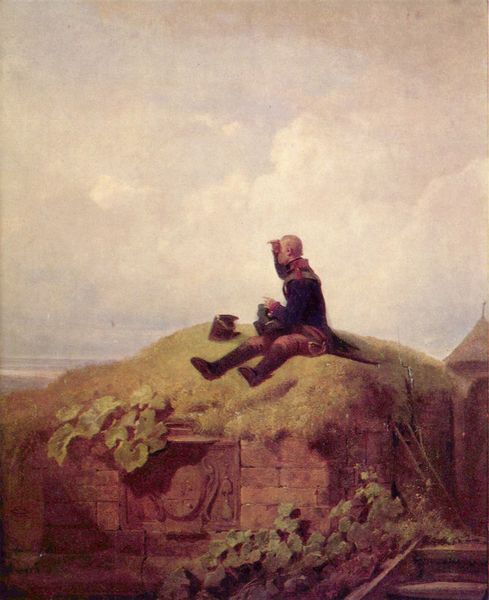
Titel: Es war einmal (Der strickende Vorposten)
Künstler: Carl Spitzweg
Standort: Schweinfurt
Institution: Sammlung Georg Schäfer
Schlagwörter: berg, blau, blätter, gemälde, hand, himmel, mann, meer, schatten, wasser, weiß, wolken, grün, landschaft, ocker, see, sitzen, braun, hell, hintergrund, hut, hüte, licht, schwarz, ausblick, blick, dach, gras, haus, rot, schloss, tuch, wiese, wolke, beige, blond, hose, mensch, stein, steine, schauen, ferne, horizont, hügel, weite, figur, sitzend, kind, blatt, pflanze, pflanzen, turm, turmspitze, ranken, bewölkt, aussicht, fels, mauer, dunst, nebel, violett, romantik, ausschau, leiter, treppe, wein, detail, inschrift, menzel, stufe, stufen, junge, gestalt, betrachter, spitzweg, ruine, suchen, burg, denkmal, festung, militär, säbel, uniform, soldat, wartend, degen, stiefel, wappen, bewachsen, efeu, sehnsucht, antik, kakteen, fernblick, weinlaub, von spitzweg, graß, erdhügel, bunker, lagern, ausguck, blöcke, sizend, horitont, suchend, schauend, abschirmen, ruie, hüghel, ausschua, rankpflanzen